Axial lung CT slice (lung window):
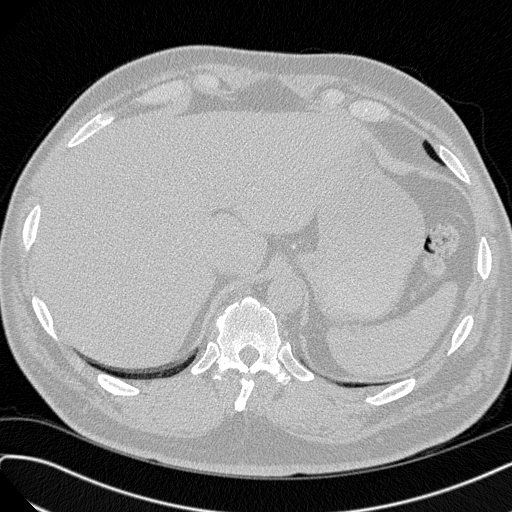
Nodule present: no